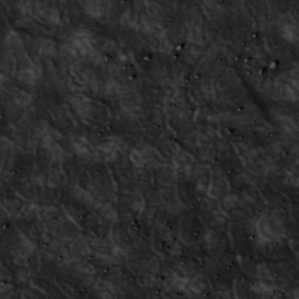
Label: non_frost